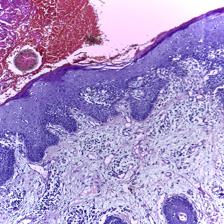
Diagnosis: OSCC